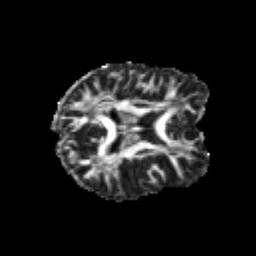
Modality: FA
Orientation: axial
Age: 21
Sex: female
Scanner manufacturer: siemens
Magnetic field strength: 3 T
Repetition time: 3.5 s
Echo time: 0.113 s